高一 · 代数
设计程序交换两个变量 $\mathrm{A}$ 和 $\mathrm{B}$ 的值, 并输出交换前后的值.
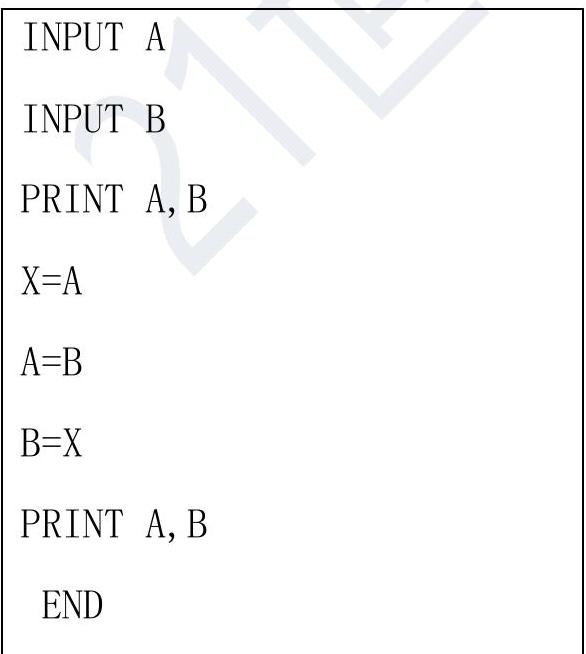
答案:
解析: